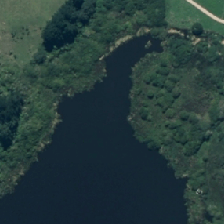
Land cover: lake_pond